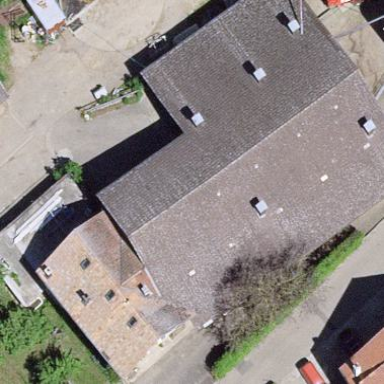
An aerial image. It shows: Farm auxiliary building.